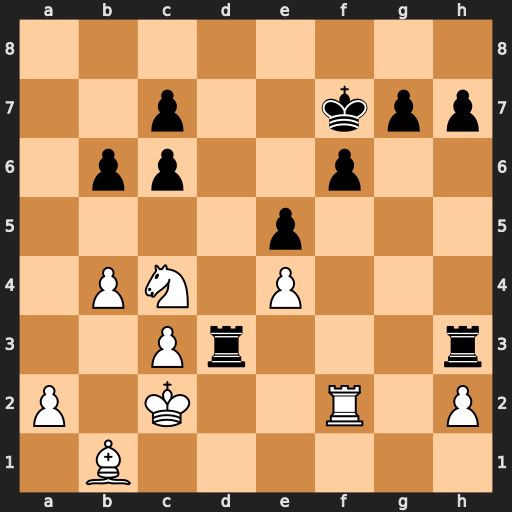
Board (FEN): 8/2p2kpp/1pp2p2/4p3/1PN1P3/2Pr3r/P1K2R1P/1B6
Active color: w
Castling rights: -
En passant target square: -
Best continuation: Nxe5+ Ke7 Nxd3